【题型】填空题　【知识点】解析几何　【难度】medium
已知抛物线$y^2=2px(p>0)$的焦点为$F$，过焦点$F$的直线交抛物线与$P,Q$两点，且$\dfrac{1}{|PF|}+\dfrac{1}{|FQ|}=8$，则\\
抛物线的准线方程为\underline{\qquad}.
【解答】
\noindent \textbf{【答案】} $x=-\dfrac{1}{8}$

\vspace{0.5em}
\noindent \textbf{【分析】} 根据题意作出图形，设直线$PQ$与$x$轴的夹角为$\alpha$，不妨设$|PF|\geq|QF|$，设抛物线的准线与$x$轴的\\
交点为$E$,过点$P$作准线与$x$轴的垂线,垂足分别为$P',H$,过点$Q$分别作准线和$x$轴的垂线,垂足分别为$Q',G$,\\
进一步可以得到$|PF|=|PP'|=|EH|=|EF|+|FH|=p+|PF|\cos\alpha$，进而求出$|PF|$，同理求出$|QF|$，最后解得\\
答案.

\vspace{0.5em}
\noindent \textbf{【解析】} 设直线$PQ$与$x$轴的夹角为$\alpha\left(0<\alpha\leq\dfrac{\pi}{2}\right)$，根据抛物线的对称性，不妨设$|PF|\geq|QF|$，如图所示.设\\
抛物线的准线与$x$轴的交点为$E$，过点$P$作准线与$x$轴的垂线，垂足分别为$P',H$，\\

过点$Q$分别作准线和$x$轴的垂线，垂足分别为$Q',G$.\\
由抛物线的定义可知，$|PF|=|PP'|=|EH|=|EF|+|FH|=p+|PF|\cos\alpha\Rightarrow|PF|=\dfrac{p}{1-\cos\alpha}$，\\
同理：$|QF|=|QQ'|=|EG|=|EF|-|GF|=p-|QF|\cos\alpha\Rightarrow|QF|=\dfrac{p}{1+\cos\alpha}$，\\
于是，
\[
\dfrac{1}{|PF|}+\dfrac{1}{|QF|}=\dfrac{1-\cos\alpha}{p}+\dfrac{1+\cos\alpha}{p}=\dfrac{2}{p}=8\Rightarrow p=\dfrac{1}{4},
\]
则抛物线的准线方程为：$x=-\dfrac{1}{8}$.\\
故答案为：$x=-\dfrac{1}{8}$.
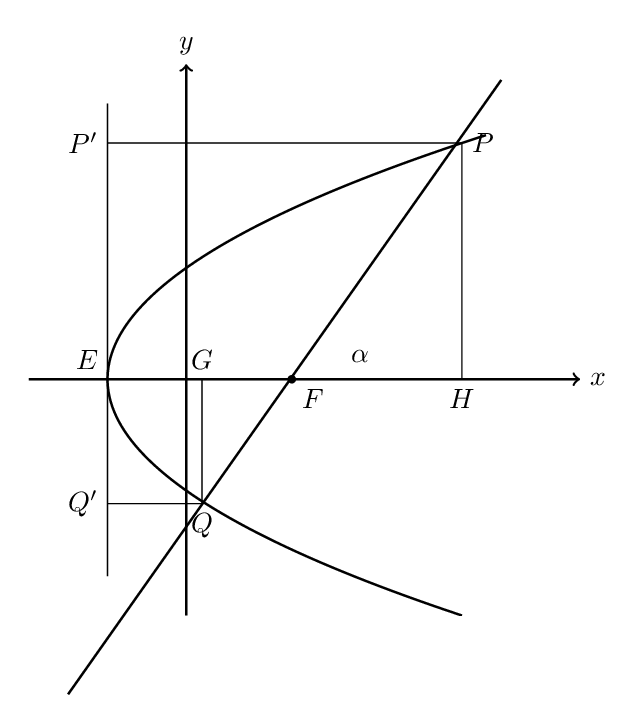